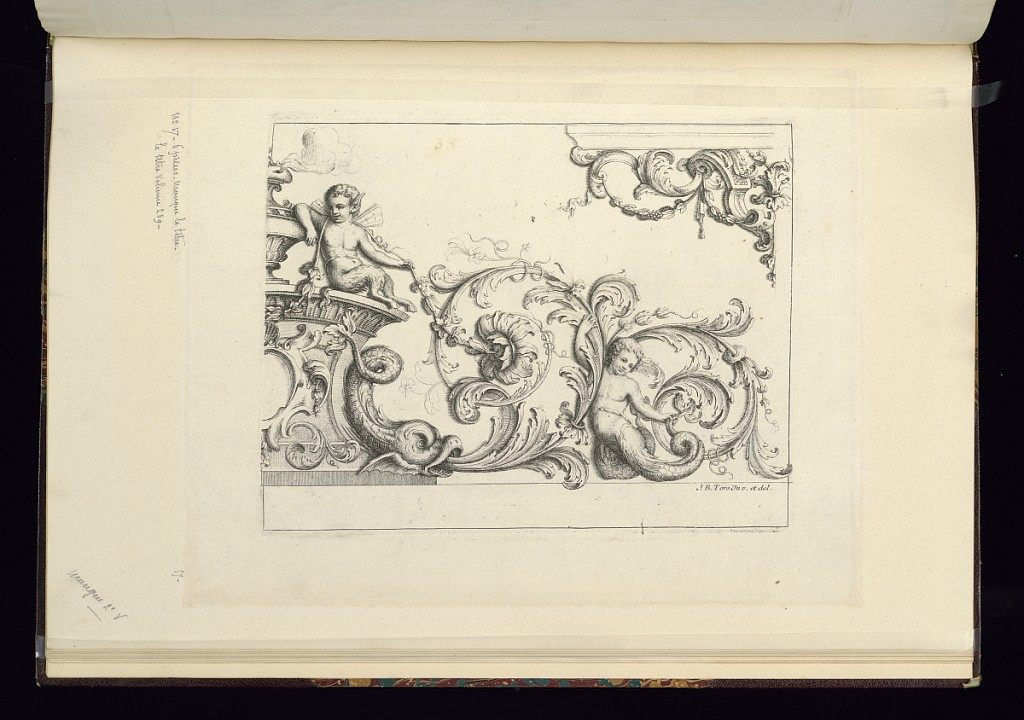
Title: Ornament Designs
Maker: Jean-Bernard Turreau, French, 1672 - 1731
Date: early 18th century
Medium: Etching on laid paper
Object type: Print
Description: Two ornament designs featuring foliate scrolls, scrolling leaves (rinceaux), rosettes, fleurons, putti (merman and satyr/faun), festoons of leaves, a cartouche, shell, dolphin, and incense burner. The plate is signed.